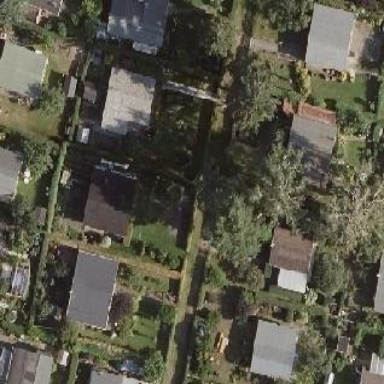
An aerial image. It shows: Plot within allotments.